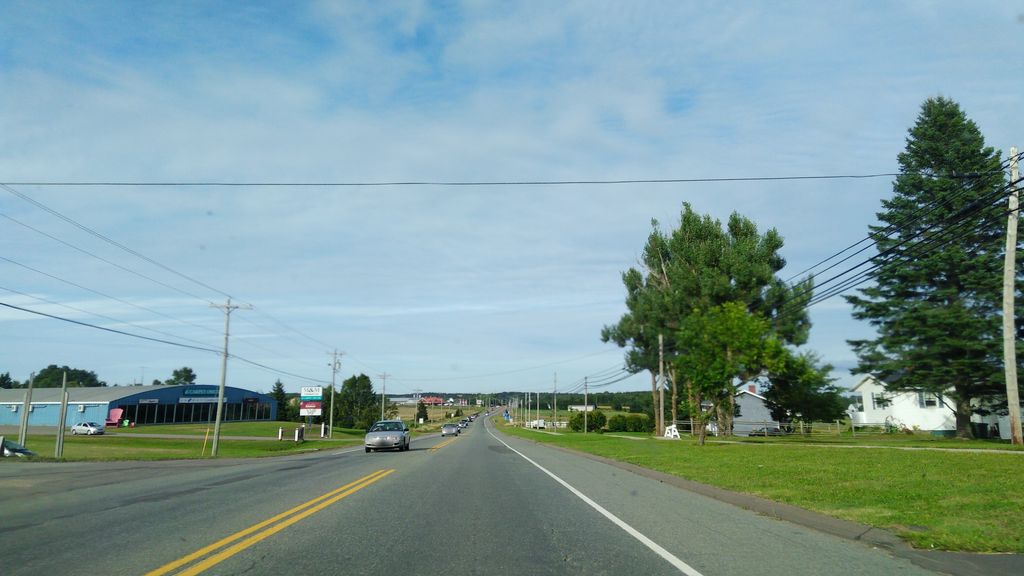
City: charlottetown